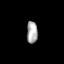
Tissue: prostate
Cell type: Fibroblasts
Senescence score: 0.6868
Nuclear area (px): 234
Mean DAPI intensity: 171.231